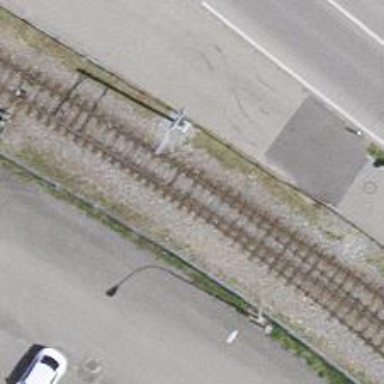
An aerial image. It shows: Railway switch.